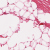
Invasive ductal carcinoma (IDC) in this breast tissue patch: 0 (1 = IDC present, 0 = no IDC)